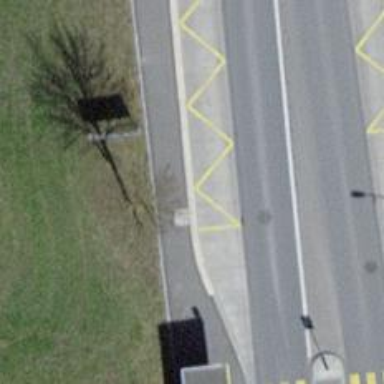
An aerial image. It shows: Bus stop with sheltered platform for public transport.